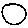
Label: circle